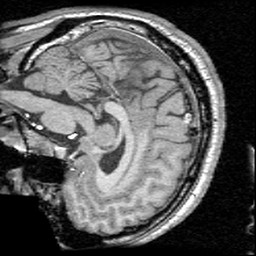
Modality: T1w
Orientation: sagittal
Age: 21
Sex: male